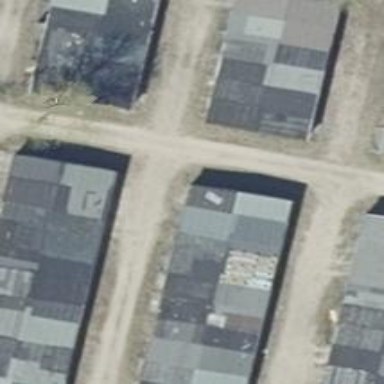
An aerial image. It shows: Group of garages.